Question: I am making a 2D tile game. Assume the Yellow-brownish tile is the Hero character, while the deep blue tiles are movable distances.
On the Hero, a Sprite Renderer, Box Collider 2D and a Rigidbody 2D are added to the game object; layer is Character. The size is 1 x 1 unit and the co-ordinate is (0, 0).
Then, I create 4 movable-range tiles (duplicated from Prefab, size is 1 x 1 unit, layer is Foreground) surrounding the Hero. In order to let 'OnMouseDown()' work, I added a Box Collider 2D to the Prefab. After added the collider, problem raised. The hero keeps vibrating, as it is colliding with the 4 movable-range tiles non-stop. How can I stop the collision from happening?
Note: can I not using Raycast method (as it will make the codes very complicated)?
Last thing is, I target to make Desktop version as well as mobile version, what is the global way to detect touch & click at the same time?

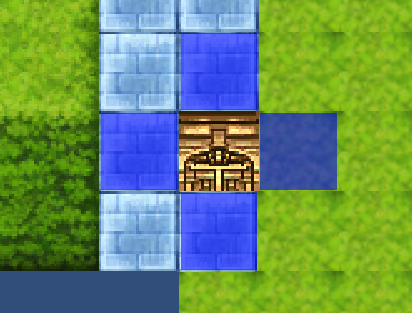
Answer: > I assume they won't collide if they are in different layers
Only if you set it up properly. Go to Edit -> Project Settings -> Physics -> Layer Collision Matrix. If a box is checked, the corresponding layers do collide.
> I target to make Desktop version as well as mobile version, what is the global way to detect touch & click at the same time?
Mouse and touch inputs are separated in Unity, so there is no global way, but a single touch can emulate mouse behaviour on mobile platforms (i.e. OnMouseDown() will be triggered), while mouse can't emulate touches (i.e. Input.touches will be empty). So, if it suits you, you can use mouse input on both platforms, otherwise (for example, multitouch is causing troubles) you will have to make platform-dependent controls (for platform defines see <URL>.